Question: I have a TabsPagerAdapter class that I use for my scrollable tabs in my Android app. However, the problem is that in one of my tabs I have a FragmentActivity and I am unable to return the class in my scrollable tab.
I am not sure what to do. If I remove
'import com.spicycurryman.getdisciplined10.app.InstalledAppActivity;'
I still receive an error.

Here is my InstalledAppActivity class :
'''
package com.spicycurryman.getdisciplined10.app;
import android.app.AlertDialog;
import android.app.ProgressDialog;
import android.content.ActivityNotFoundException;
import android.content.DialogInterface;
import android.content.Intent;
import android.content.pm.ApplicationInfo;
import android.content.pm.PackageManager;
import android.net.Uri;
import android.os.AsyncTask;
import android.os.Bundle;
import android.support.v4.app.FragmentActivity;
import android.view.LayoutInflater;
import android.view.Menu;
import android.view.MenuInflater;
import android.view.MenuItem;
import android.view.View;
import android.view.ViewGroup;
import android.widget.AdapterView;
import android.widget.ListView;
import android.widget.Toast;
import android.widget.AdapterView.OnItemClickListener;
import com.javatechig.listapps.ApplicationAdapter;
import java.util.ArrayList;
import java.util.List;
public class InstalledAppActivity extends FragmentActivity {
private PackageManager packageManager = null;
private List<ApplicationInfo> applist = null;
private ApplicationAdapter listadaptor = null;
ListView InstalledAppList;
@Override
protected void onCreate(Bundle savedInstanceState) {
super.onCreate(savedInstanceState);
setContentView(R.layout.installed_apps);
InstalledAppList = (ListView) findViewById(R.id.Installed_List);
packageManager = getPackageManager();
new LoadApplications().execute();
InstalledAppList.setOnItemClickListener(new OnItemClickListener() {
@Override
public void onItemClick(AdapterView<?> adapterView, View view, int i, long l) {
ApplicationInfo app = applist.get(i);
try {
Intent intent = packageManager
.getLaunchIntentForPackage(app.packageName);
if (null != intent) {
startActivity(intent);
}
} catch (ActivityNotFoundException e) {
Toast.makeText(InstalledAppActivity.this, e.getMessage(),
Toast.LENGTH_LONG).show();
} catch (Exception e) {
Toast.makeText(InstalledAppActivity.this, e.getMessage(),
Toast.LENGTH_LONG).show();
}
}
});
}
public View onCreateView(LayoutInflater inflater, ViewGroup container,
Bundle savedInstanceState) {
super.onCreate(savedInstanceState);
packageManager = getPackageManager();
new LoadApplications().execute();
return inflater.inflate(R.layout.installed_apps, container, false);
}
public boolean onCreateOptionsMenu(Menu menu) {
MenuInflater inflater = getMenuInflater();
inflater.inflate(R.menu.block, menu);
return true;
}
public boolean onOptionsItemSelected(MenuItem item) {
boolean result = true;
switch (item.getItemId()) {
case R.id.main_text: {
displayAboutDialog();
break;
}
default: {
result = super.onOptionsItemSelected(item);
break;
}
}
return result;
}
private void displayAboutDialog() {
final AlertDialog.Builder builder = new AlertDialog.Builder(this);
builder.setTitle(getString(R.string.app_name));
builder.setMessage(getString(R.string.slogan));
builder.setPositiveButton("Know More", new DialogInterface.OnClickListener() {
public void onClick(DialogInterface dialog, int id) {
Intent browserIntent = new Intent(Intent.ACTION_VIEW, Uri.parse("http://javatechig.com"));
startActivity(browserIntent);
dialog.cancel();
}
});
builder.setNegativeButton("No Thanks!", new DialogInterface.OnClickListener() {
public void onClick(DialogInterface dialog, int id) {
dialog.cancel();
}
});
builder.show();
}
//first attempt
/* @Override
protected void onListItemClick(ListView l, View v, int position, long id) {
InstalledAppList.setOnItemClickListener()
//super.onListItemClick(l, v, position, id);
ApplicationInfo app = applist.get(position);
try {
Intent intent = packageManager
.getLaunchIntentForPackage(app.packageName);
if (null != intent) {
startActivity(intent);
}
} catch (ActivityNotFoundException e) {
Toast.makeText(InstalledAppActivity.this, e.getMessage(),
Toast.LENGTH_LONG).show();
} catch (Exception e) {
Toast.makeText(InstalledAppActivity.this, e.getMessage(),
Toast.LENGTH_LONG).show();
}
}*/
//2nd attempt
/* private AdapterView.OnItemClickListener OnItemClickListener = new AdapterView.OnItemClickListener() {
@Override
public void onItemClick(AdapterView<?> adapterView, View view, int i, long l) {
}
protected void onListItemClick(ListView InstalledAppList, View v, int position, long id) {
ApplicationInfo app = applist.get(position);
try {
Intent intent = packageManager
.getLaunchIntentForPackage(app.packageName);
if (null != intent) {
startActivity(intent);
}
} catch (ActivityNotFoundException e) {
Toast.makeText(InstalledAppActivity.this, e.getMessage(),
Toast.LENGTH_LONG).show();
} catch (Exception e) {
Toast.makeText(InstalledAppActivity.this, e.getMessage(),
Toast.LENGTH_LONG).show();
}
}
};*/
//third attempt
private List<ApplicationInfo> checkForLaunchIntent(List<ApplicationInfo> list) {
ArrayList<ApplicationInfo> applist = new ArrayList<ApplicationInfo>();
for (ApplicationInfo info : list) {
try {
if (null != packageManager.getLaunchIntentForPackage(info.packageName)) {
applist.add(info);
}
} catch (Exception e) {
e.printStackTrace();
}
}
return applist;
}
private class LoadApplications extends AsyncTask<Void, Void, Void> {
private ProgressDialog progress = null;
@Override
protected Void doInBackground(Void... params) {
applist = checkForLaunchIntent(packageManager.getInstalledApplications(PackageManager.GET_META_DATA));
listadaptor = new ApplicationAdapter(InstalledAppActivity.this,
R.layout.snippet_list_row, applist);
return null;
}
@Override
protected void onCancelled() {
super.onCancelled();
}
@Override
protected void onPostExecute(Void result) {
//setListAdapter(listadaptor);
InstalledAppList.setAdapter(listadaptor);
progress.dismiss();
super.onPostExecute(result);
}
@Override
protected void onPreExecute() {
progress = ProgressDialog.show(InstalledAppActivity.this, null,
"Loading application info...");
super.onPreExecute();
}
@Override
protected void onProgressUpdate(Void... values) {
super.onProgressUpdate(values);
}
}
}
'''
Here is my TabsPagerAdapter class as well:
'''
package info.androidhive.tabsswipe.adapter;
import android.support.v4.app.Fragment;
import android.support.v4.app.FragmentManager;
import android.support.v4.app.FragmentPagerAdapter;
import com.spicycurryman.getdisciplined10.app.CustomList_Activity;
import com.spicycurryman.getdisciplined10.app.InstalledAppActivity;
import com.spicycurryman.getdisciplined10.app.Pre_InstalledApp_Activity;
public class TabsPagerAdapter extends FragmentPagerAdapter {
public TabsPagerAdapter(FragmentManager fm) {
super(fm);
}
@Override
public Fragment getItem(int index) {
switch (index) {
case 0:
return new InstalledAppActivity();
case 1:
return new Pre_InstalledApp_Activity();
case 2:
return new CustomList_Activity();
}
return null;
}
@Override
public int getCount() {
// get item count - equal to number of tabs
return 3;
}
}
'''
Moreover when I try to use the autocorrect it says that refactoring cannot be performed. And when I try to change it to 'return new Fragment();' instead nothing shows up.
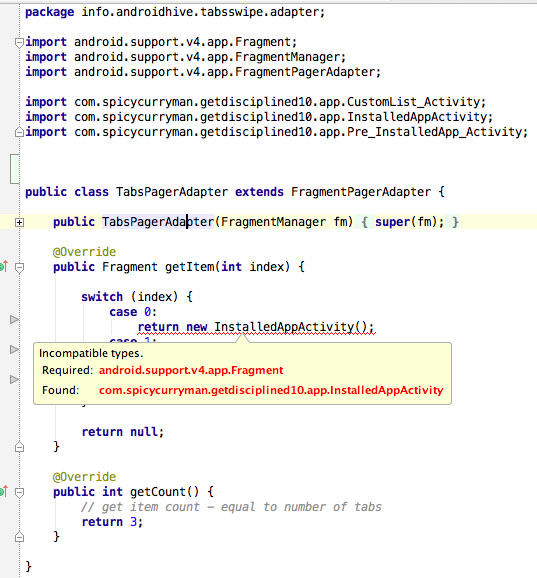
Answer: '''
the problem is that in one of my tabs I have a FragmentActivity and I am unable to return the class in my scrollable tab.
'''
It expect to return a 'Fragment' not a 'Fragment Activity'. Also 'FragmentPager' does not accept an 'Activity', that Activity cant be instantiated only Fragments are allowed.
for 'FragmentPagerAdapter'
'''
Implementation of PagerAdapter that represents each page as a Fragment that is persistently kept in the fragment manager as long as the user can return to the page.
'''
return a Class that extends 'Fragment' not 'Fragment Activity'